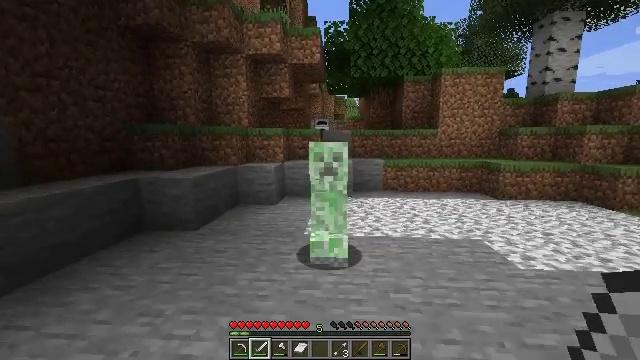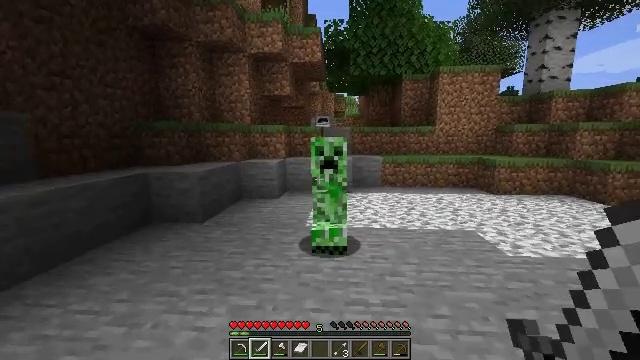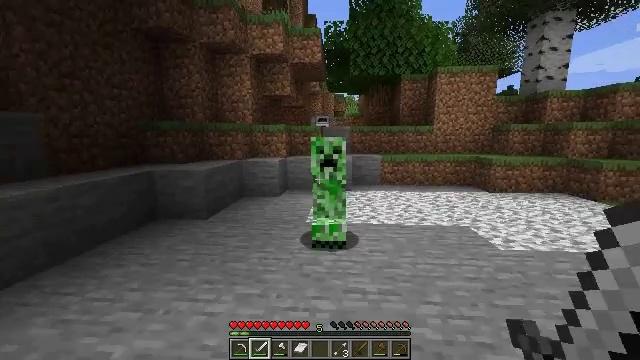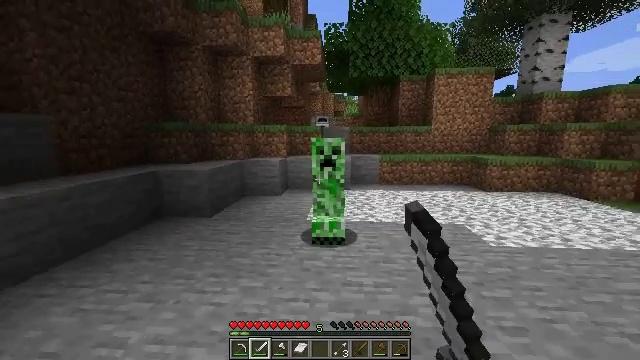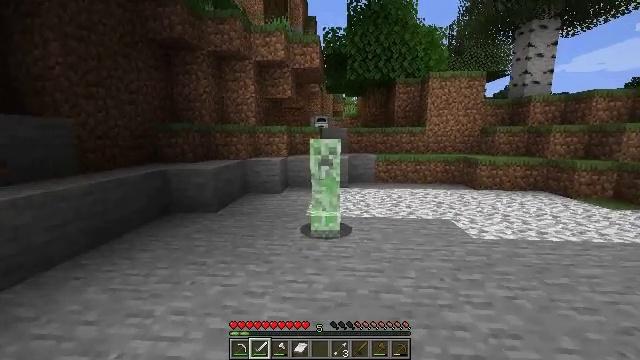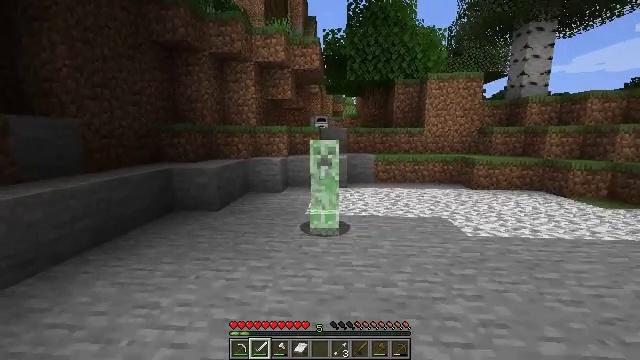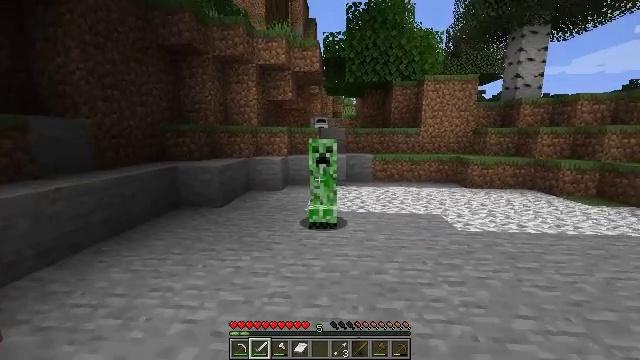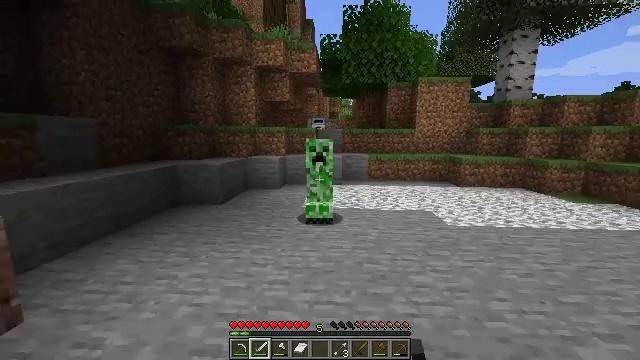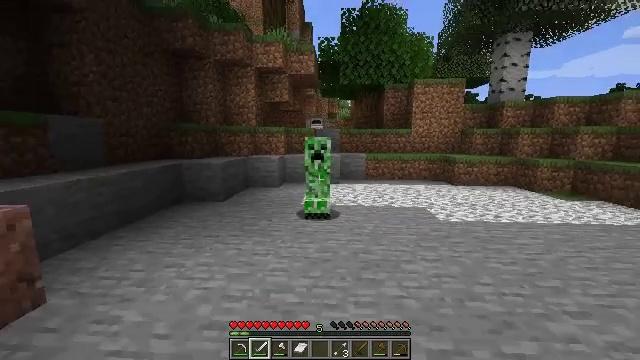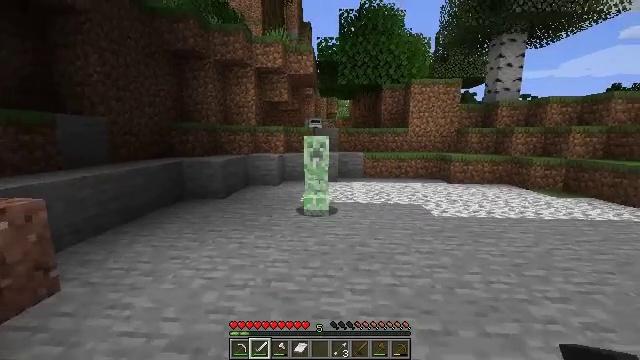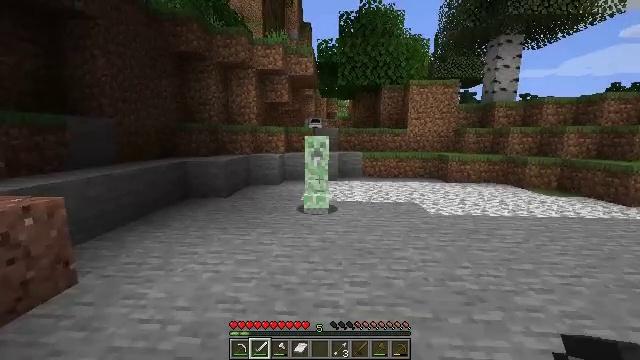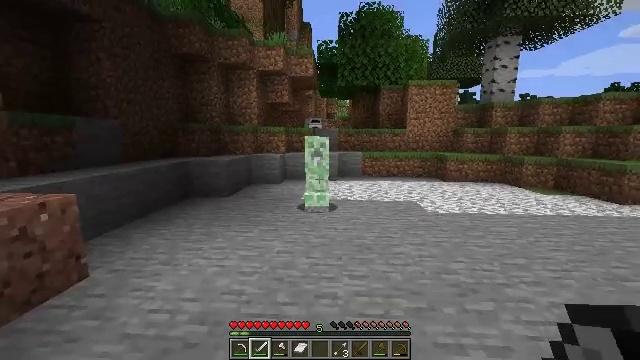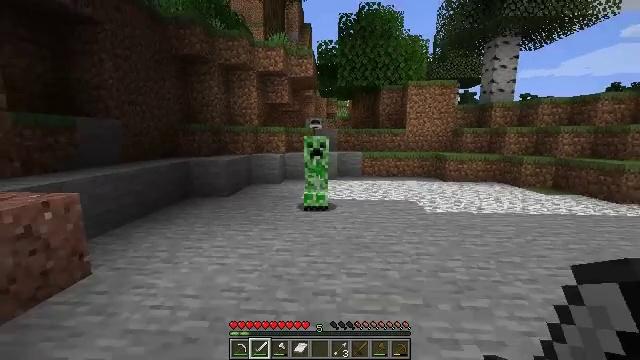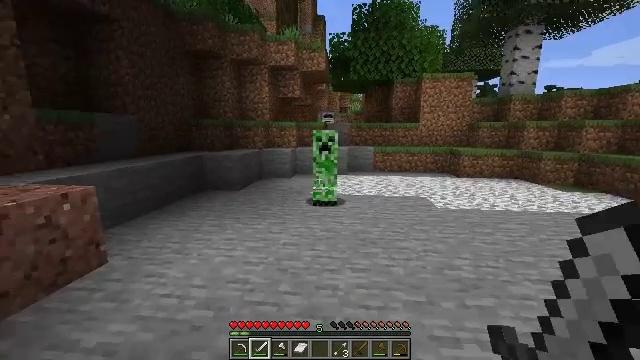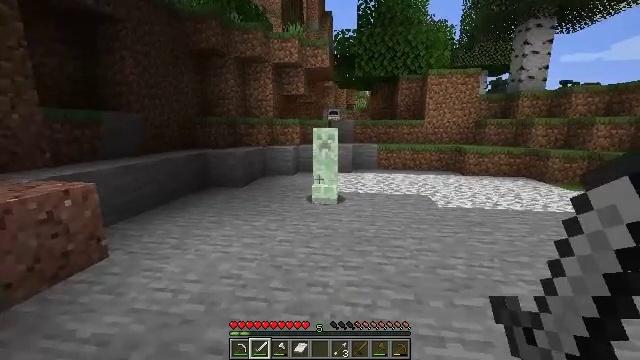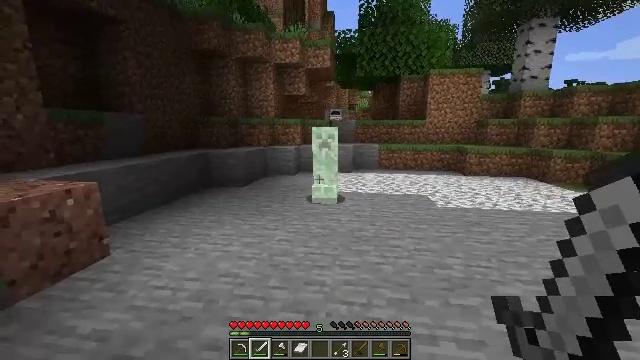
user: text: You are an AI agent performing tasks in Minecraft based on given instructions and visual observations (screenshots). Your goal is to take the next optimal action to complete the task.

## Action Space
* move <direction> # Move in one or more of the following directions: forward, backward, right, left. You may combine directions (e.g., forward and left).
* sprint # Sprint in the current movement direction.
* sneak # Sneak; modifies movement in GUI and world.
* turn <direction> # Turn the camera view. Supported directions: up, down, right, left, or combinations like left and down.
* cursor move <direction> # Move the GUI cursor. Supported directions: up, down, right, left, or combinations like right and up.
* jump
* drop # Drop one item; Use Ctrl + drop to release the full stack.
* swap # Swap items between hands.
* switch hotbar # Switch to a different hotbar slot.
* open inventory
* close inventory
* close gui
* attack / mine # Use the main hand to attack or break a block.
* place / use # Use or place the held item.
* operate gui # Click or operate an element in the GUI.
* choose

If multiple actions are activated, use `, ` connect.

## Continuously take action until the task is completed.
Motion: motion action
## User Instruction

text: Craft charcoal by smelting logs in a furnace.
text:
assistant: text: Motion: move back
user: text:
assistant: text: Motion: move back, attack / mine
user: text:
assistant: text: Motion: move back, attack / mine
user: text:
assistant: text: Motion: move back, attack / mine
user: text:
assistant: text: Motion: move back
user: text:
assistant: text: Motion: move back
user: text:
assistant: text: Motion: move back
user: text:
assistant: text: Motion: move back
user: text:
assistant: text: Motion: move back
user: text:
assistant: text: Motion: move back
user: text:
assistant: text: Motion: move back
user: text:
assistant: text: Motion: move back and move right
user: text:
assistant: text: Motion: move back and move right, turn left and down
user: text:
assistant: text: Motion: move back and move right, turn left
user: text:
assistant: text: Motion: move back and move right
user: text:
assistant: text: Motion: move back and move right
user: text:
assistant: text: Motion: move back and move right
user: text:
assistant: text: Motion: move back and move right
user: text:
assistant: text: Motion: move back and move right
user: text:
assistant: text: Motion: move back and move right, turn left
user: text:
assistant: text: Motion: move back and move right, turn left
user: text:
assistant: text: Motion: move back and move right, turn left
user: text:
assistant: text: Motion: move back and move right
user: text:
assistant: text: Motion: move back and move right
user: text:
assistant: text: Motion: move back and move right
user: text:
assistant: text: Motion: move back and move right
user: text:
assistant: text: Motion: move back and move right
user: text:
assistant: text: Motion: move back
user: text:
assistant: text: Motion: move back
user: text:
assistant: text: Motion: move back